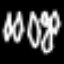
Label: diamond